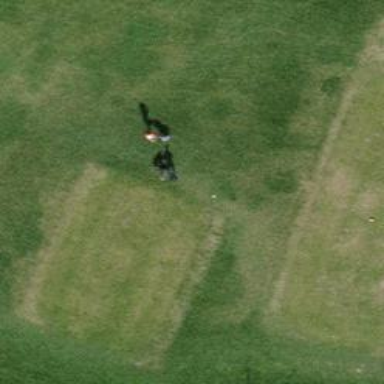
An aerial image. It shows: Grass area designated as golf tee.